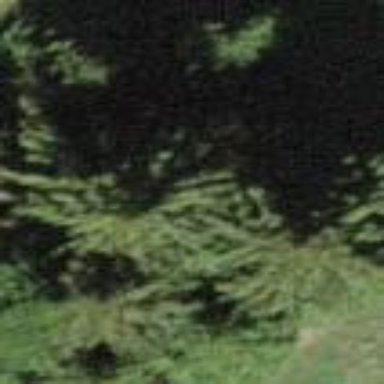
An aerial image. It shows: Evergreen forest with needle-leaved trees.